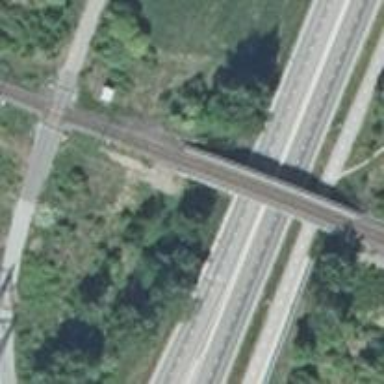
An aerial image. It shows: Bridge carrying continuous electrified railway tracks with contact line.